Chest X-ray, PA view. Patient: 41 years old, sex M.
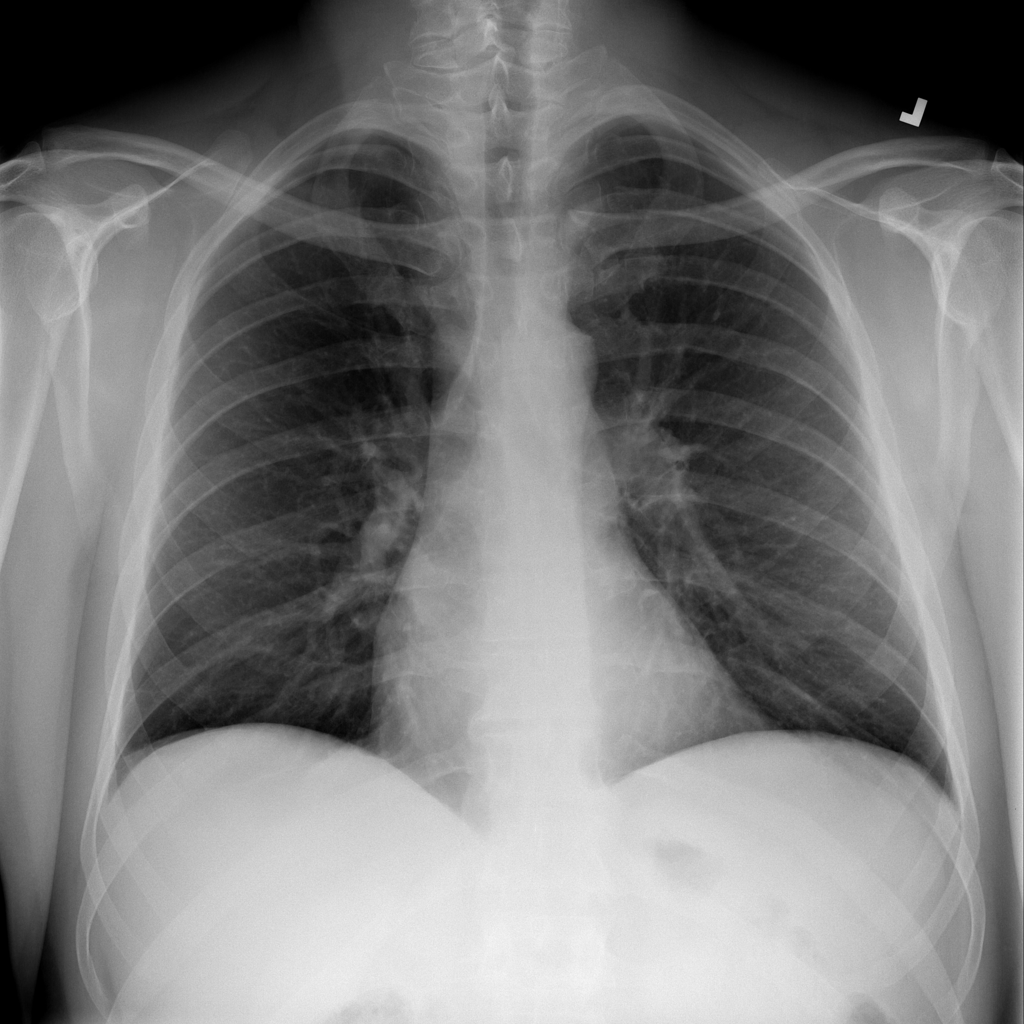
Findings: No Finding